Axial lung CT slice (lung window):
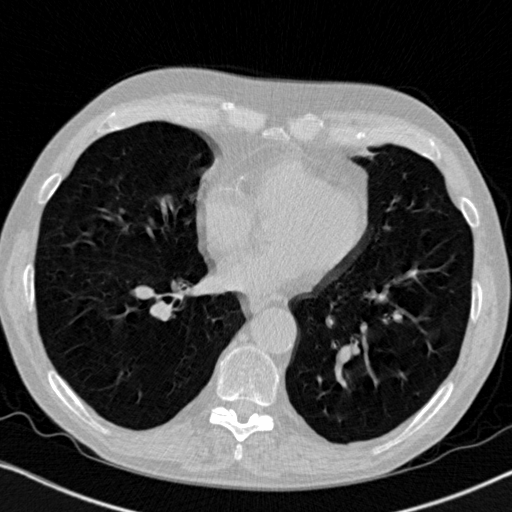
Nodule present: no